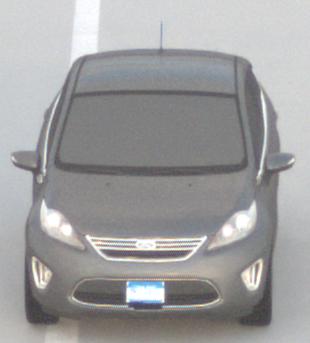
Make: Ford
Model: Fiesta
Detailed model: ’09 Sedan (seventh series)
Model produced from: 2010
Model produced until: 2017
Doors: 4
Color: gray
Road condition: dry road
Daytime: sunrise or sunset
Contrast: low contrast